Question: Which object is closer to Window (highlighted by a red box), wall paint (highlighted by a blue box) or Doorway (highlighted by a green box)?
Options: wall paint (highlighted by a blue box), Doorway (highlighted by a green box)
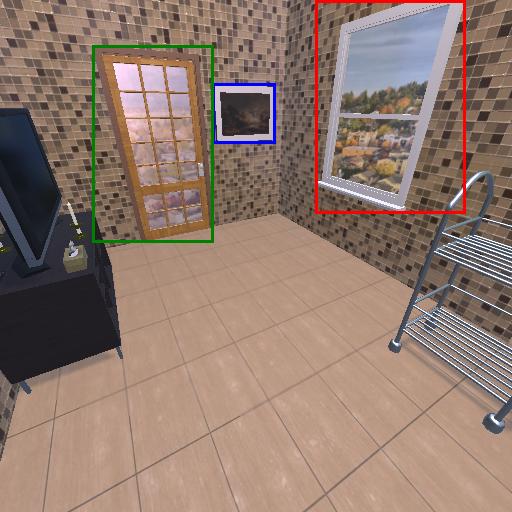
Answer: wall paint (highlighted by a blue box)